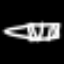
Label: pencil